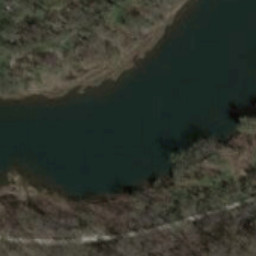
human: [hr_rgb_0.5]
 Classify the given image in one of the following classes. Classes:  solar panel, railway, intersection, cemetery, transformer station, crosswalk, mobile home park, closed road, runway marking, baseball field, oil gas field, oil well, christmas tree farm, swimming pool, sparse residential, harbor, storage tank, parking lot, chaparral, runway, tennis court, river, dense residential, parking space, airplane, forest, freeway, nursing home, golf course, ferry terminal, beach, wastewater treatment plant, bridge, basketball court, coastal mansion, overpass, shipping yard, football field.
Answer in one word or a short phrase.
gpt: river